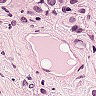
Metastatic tissue present: yes